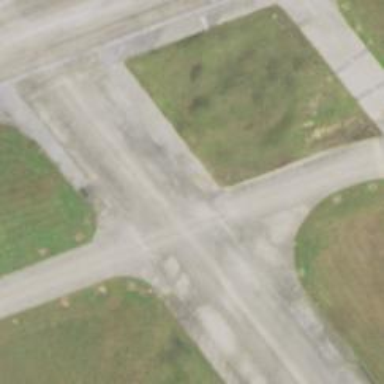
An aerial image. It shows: View of taxiway at the airport.